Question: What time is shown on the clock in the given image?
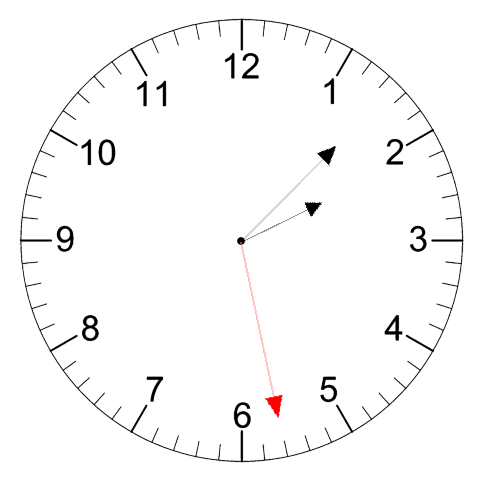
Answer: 02:07:28